Interaction volume radius: 5 \u00c5
Interaction volume height: 25 \u00c5
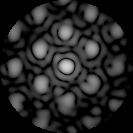
Disorder parameter: 0.3715